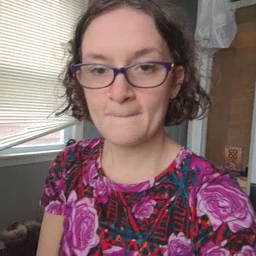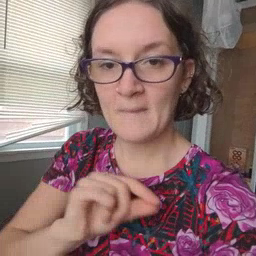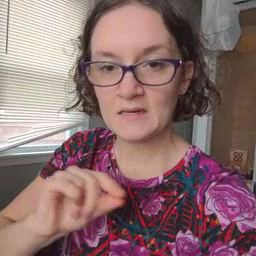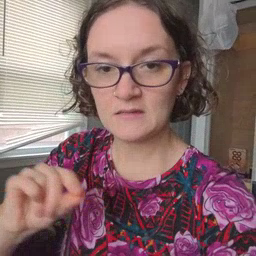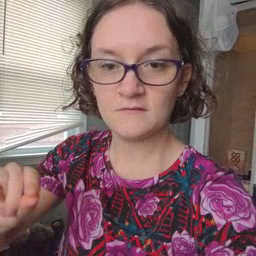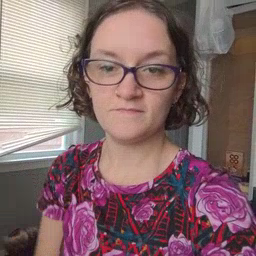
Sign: pen